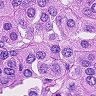
Metastatic tissue present: yes